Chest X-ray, AP view. Patient: 45 years old, sex M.
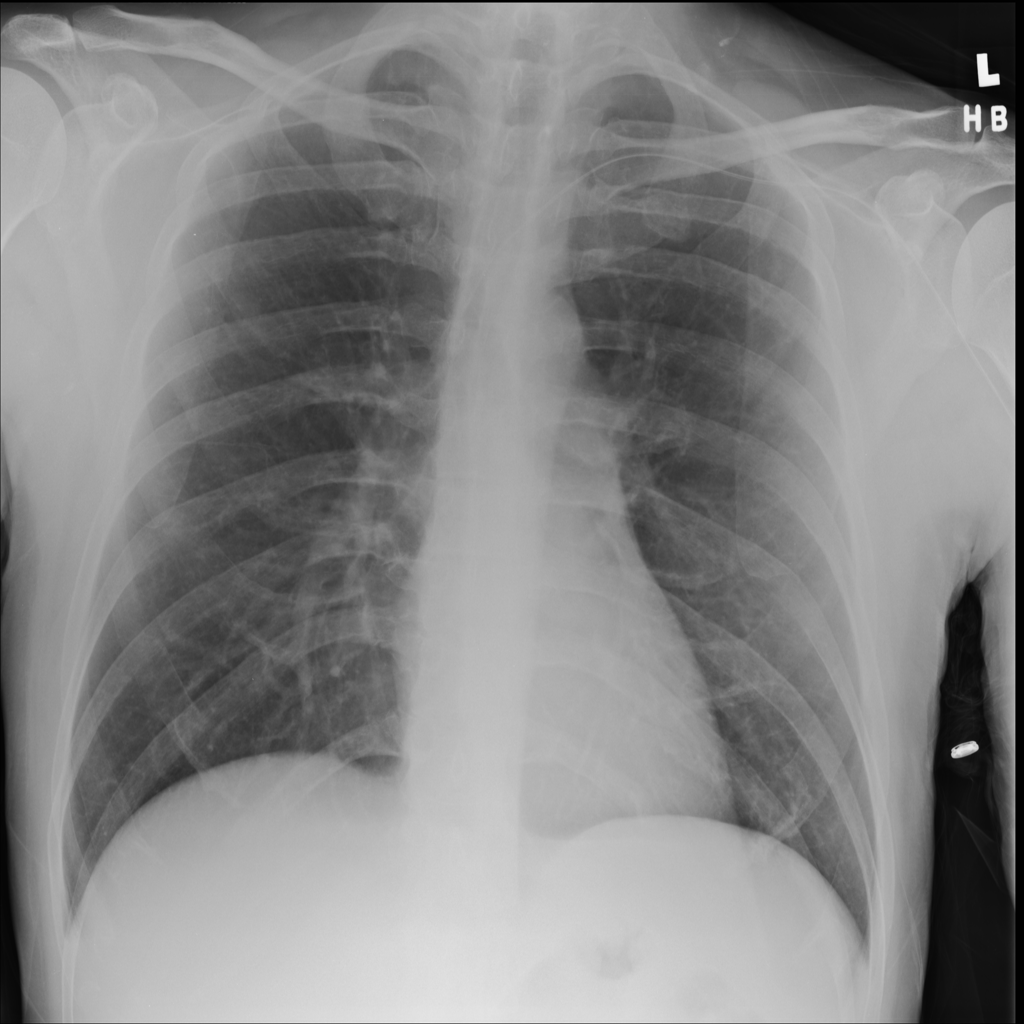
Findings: No Finding